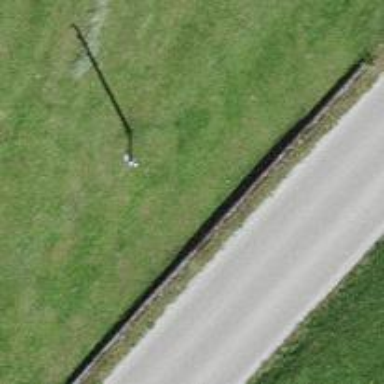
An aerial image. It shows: Power pole.